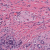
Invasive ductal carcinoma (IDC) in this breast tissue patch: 1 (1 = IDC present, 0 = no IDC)